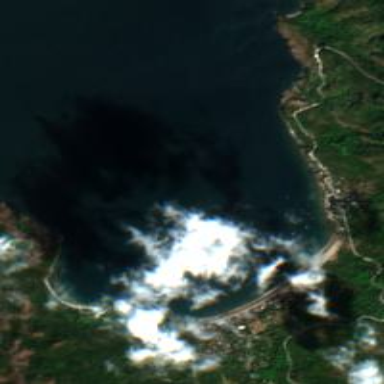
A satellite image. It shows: Beautiful bay in nature.